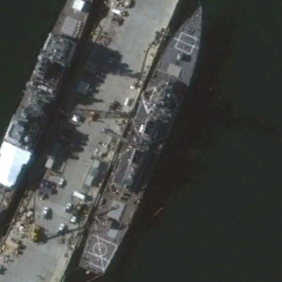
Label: destroyer